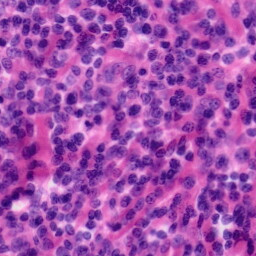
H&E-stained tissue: Tonsil